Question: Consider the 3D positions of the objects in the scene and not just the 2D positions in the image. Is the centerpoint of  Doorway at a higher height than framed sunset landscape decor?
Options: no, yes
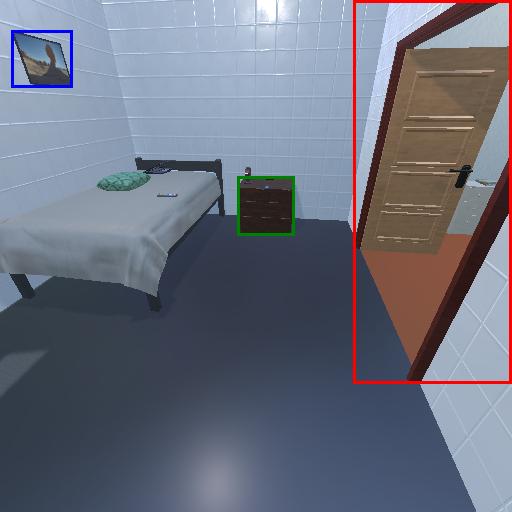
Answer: no